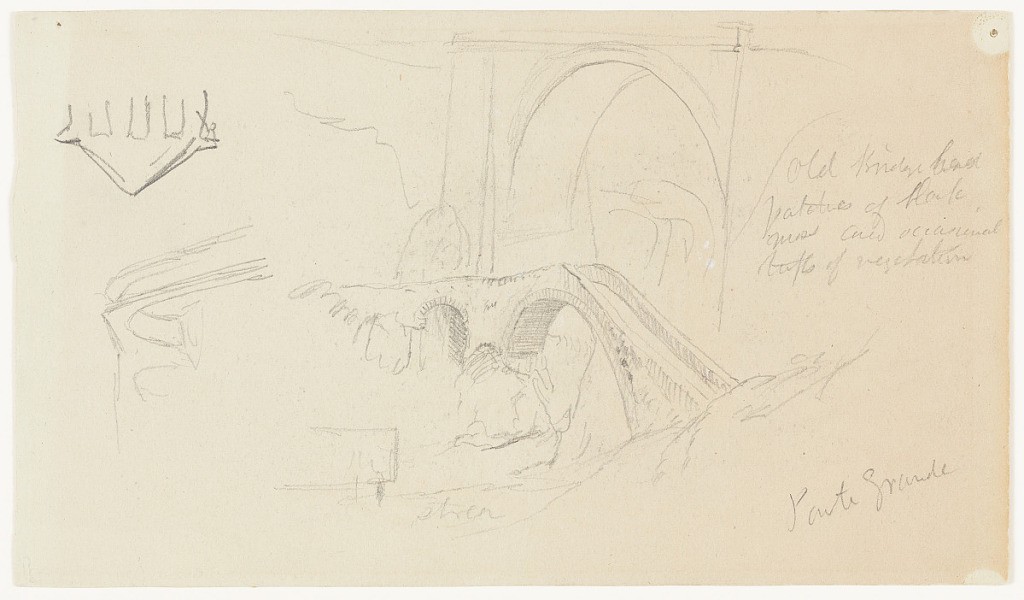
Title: The Old Bridge at Pontegrande, Italy
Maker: Frederic Edwin Church, American, 1826–1900
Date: September 12, 1868
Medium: Graphite on tan wove paper; verso: graphite
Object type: Drawing
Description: Landscape and architecture sketch showing a view of the old and new bridges in the Italian village of Pontegrande in the Pennine Alps. Viewed obliquely at center, the single primary arch of the old stone bridge spans a stream with rocky banks. An ancillary arch is visible to the left. Looming over the structure is the soaring arch of the new bridge, built behind it. Two massive pillars support the arch on either side of the stream. At left and vertically oriented is another sketch of the old bridge. Above it and oppositely oriented, a hasty sketch of a house's facade is visible.

Verso: Landscape sketch showing a view of the mountain Monte Rose in the Pennine Alps of Italy. Steep, wooded slopes in the foreground at left and right form a narrow valley that frames a view of snow-capped mountains in the background. The jagged peak of Monte Rosa is visible at center.